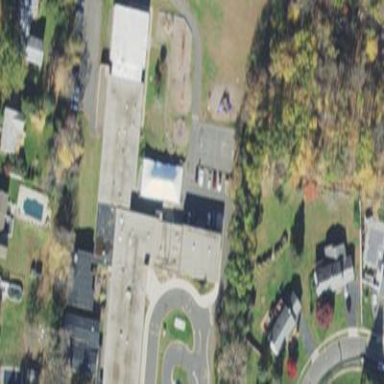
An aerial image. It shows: School building.